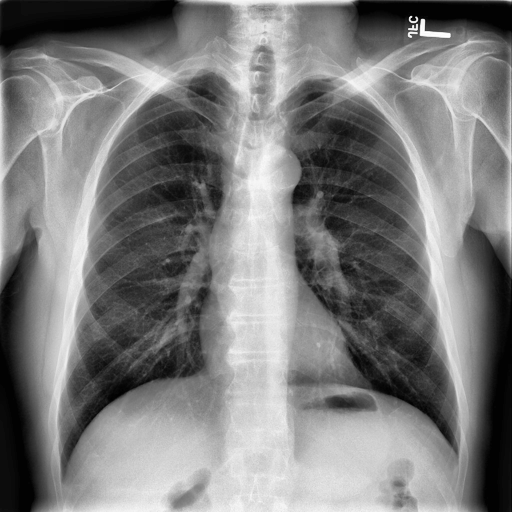
Finding: NORMAL